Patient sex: M
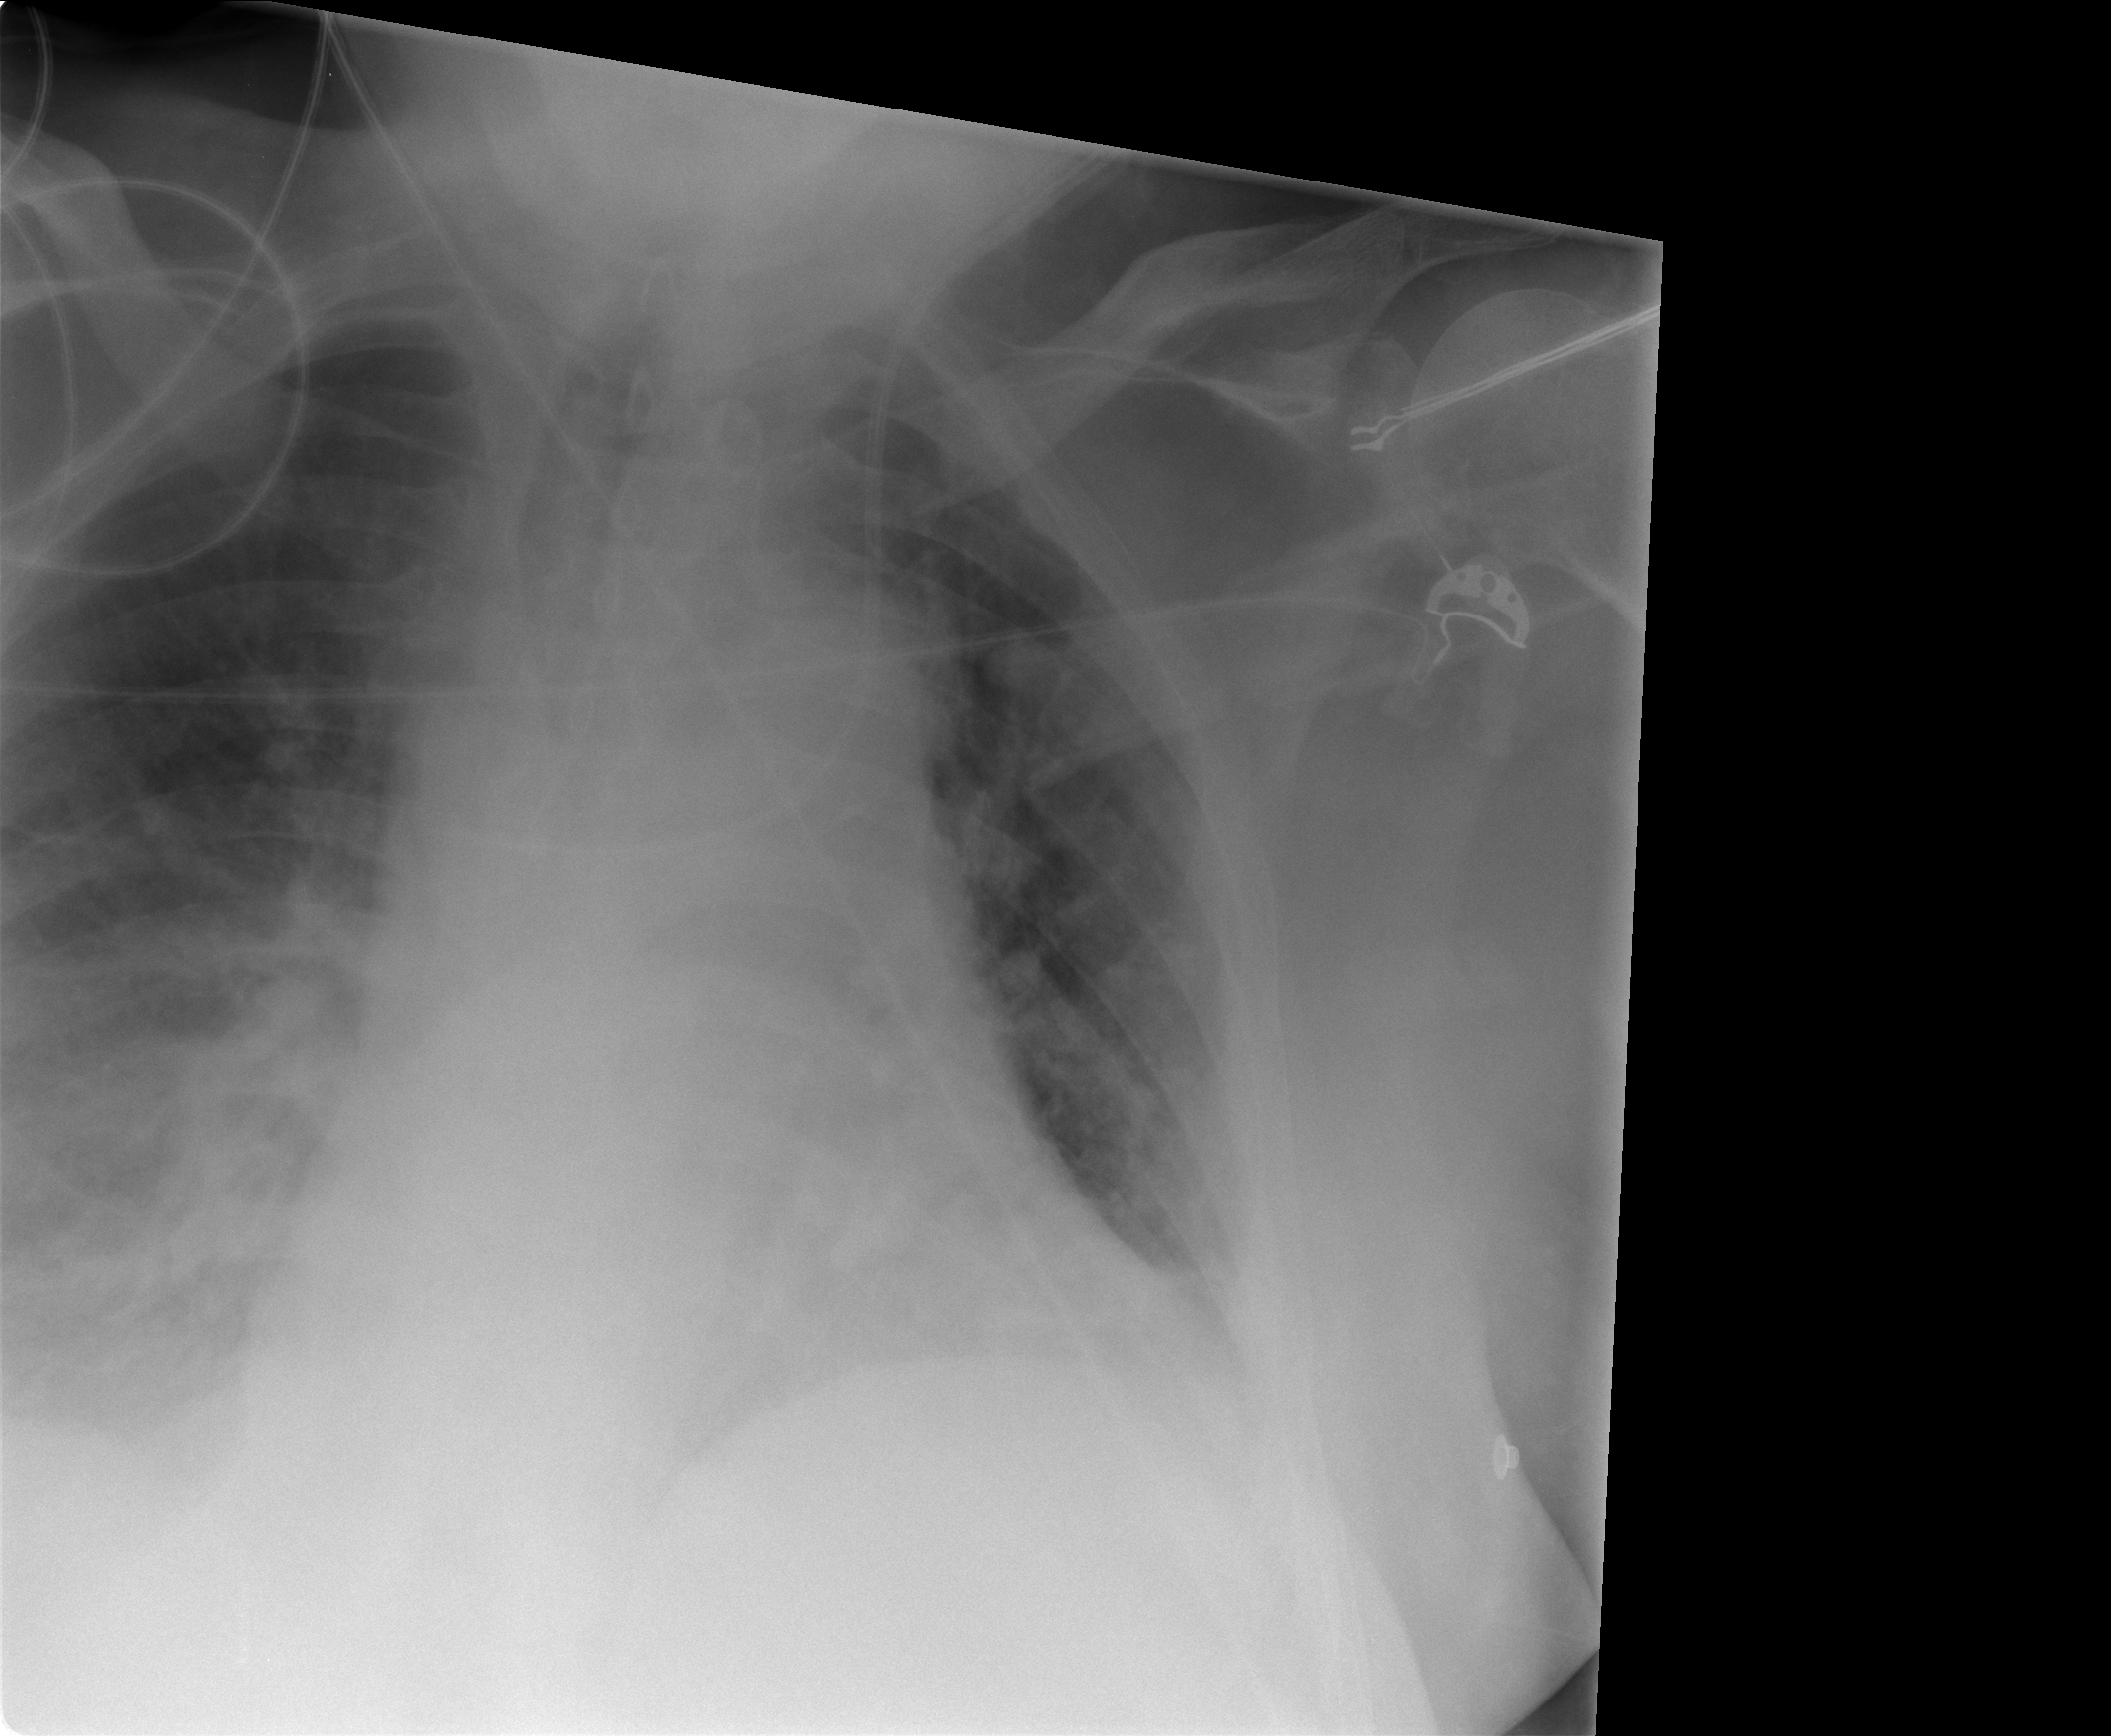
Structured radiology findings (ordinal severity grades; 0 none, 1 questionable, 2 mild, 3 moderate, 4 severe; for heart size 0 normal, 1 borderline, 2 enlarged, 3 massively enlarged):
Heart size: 0
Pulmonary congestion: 0
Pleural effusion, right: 2
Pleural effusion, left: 1
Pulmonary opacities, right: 3
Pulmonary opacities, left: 1
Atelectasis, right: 2
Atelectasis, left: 2